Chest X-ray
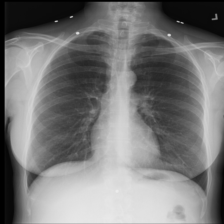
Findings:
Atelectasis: negative
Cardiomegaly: negative
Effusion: negative
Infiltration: negative
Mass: negative
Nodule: negative
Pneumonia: negative
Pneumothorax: negative
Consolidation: negative
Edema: negative
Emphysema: negative
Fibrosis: negative
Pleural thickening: negative
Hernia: negative